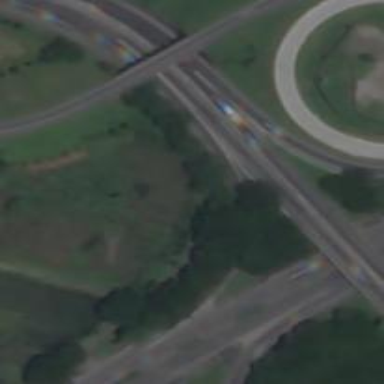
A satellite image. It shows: Motorway link.